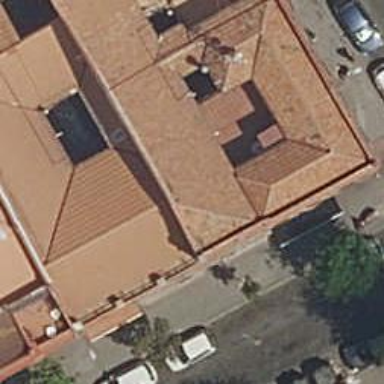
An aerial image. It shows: Bar.